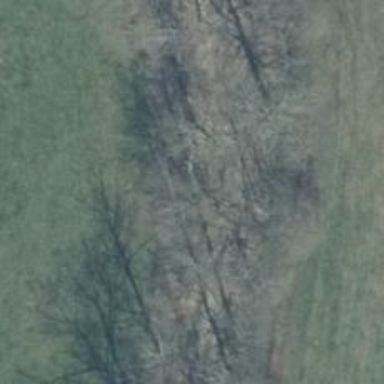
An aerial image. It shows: Row of trees in natural setting.